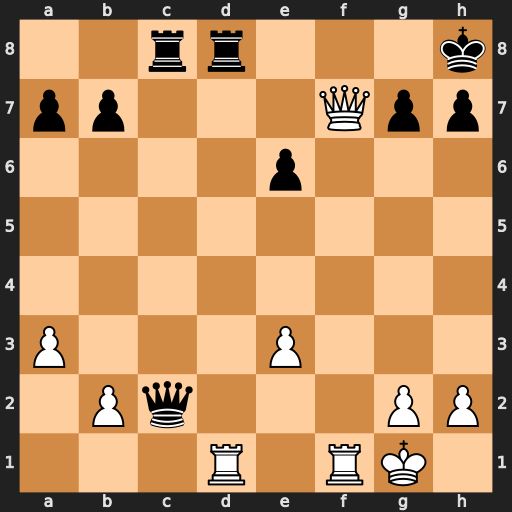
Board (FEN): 2rr3k/pp3Qpp/4p3/8/8/P3P3/1Pq3PP/3R1RK1
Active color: w
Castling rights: -
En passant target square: -
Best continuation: Rxd8+ Rxd8 Qf8+ Rxf8 Rxf8#